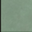
Piece: xx